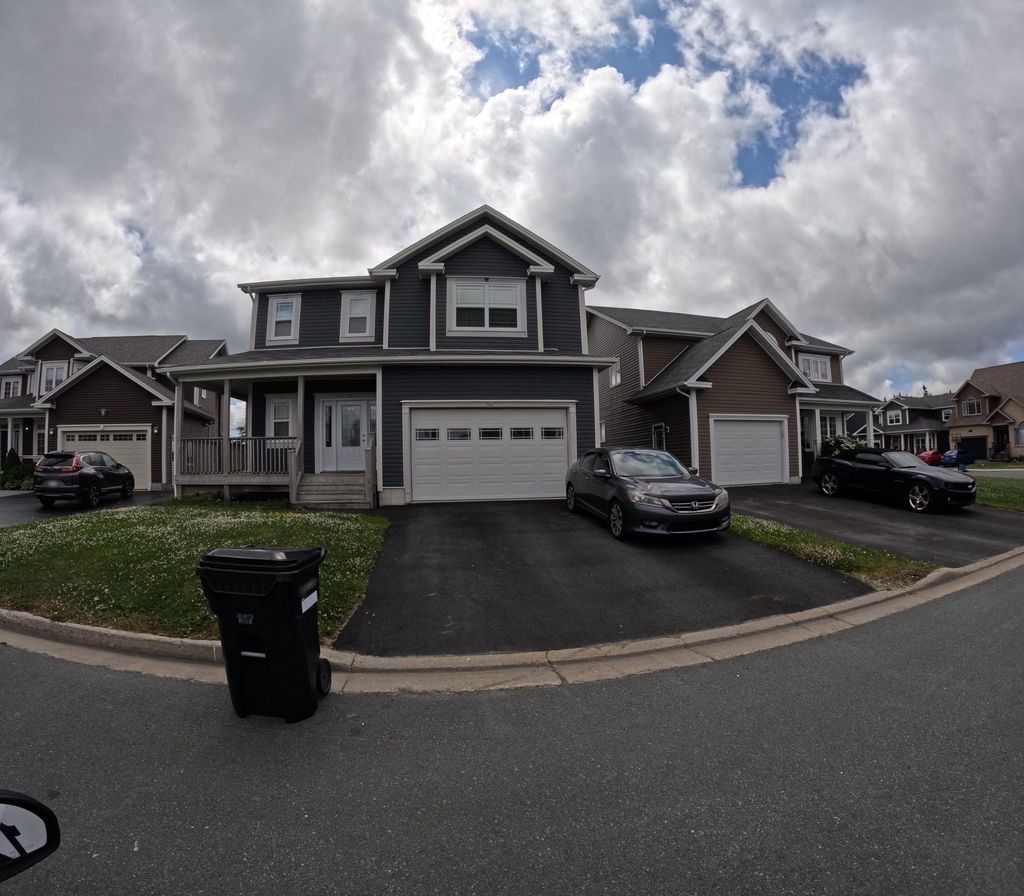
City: st_johns